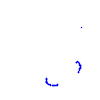
Particle: proton